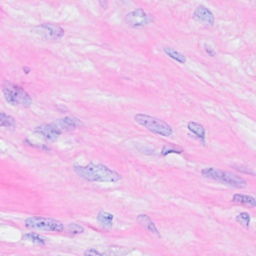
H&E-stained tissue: Breast